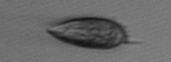
Label: Prorocentrum_triestinum